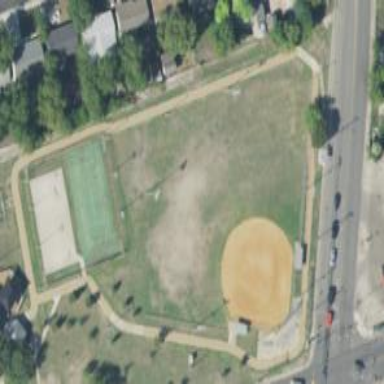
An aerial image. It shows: Park with tennis and baseball facilities.